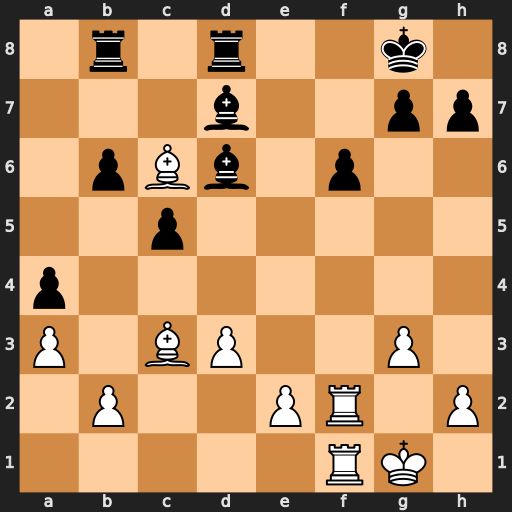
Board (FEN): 1r1r2k1/3b2pp/1pBb1p2/2p5/p7/P1BP2P1/1P2PR1P/5RK1
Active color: w
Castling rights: -
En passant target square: -
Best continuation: Bd5+ Kf8 Bxf6 gxf6 Rxf6+ Kg7 Rxd6